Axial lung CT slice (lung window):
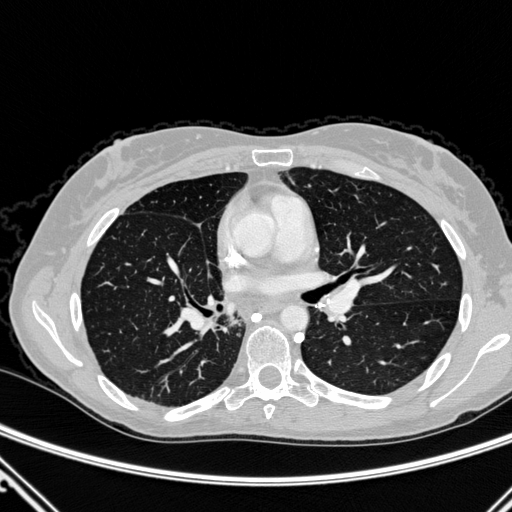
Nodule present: no